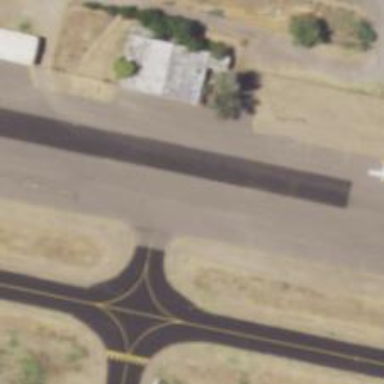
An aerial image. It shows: Taxiway at the airport with asphalt surface.